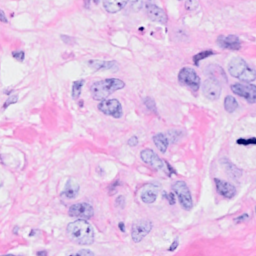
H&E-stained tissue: Breast